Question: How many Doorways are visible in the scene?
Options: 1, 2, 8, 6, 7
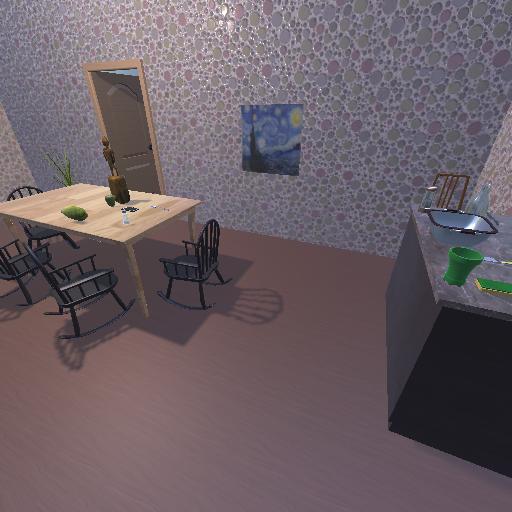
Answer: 1